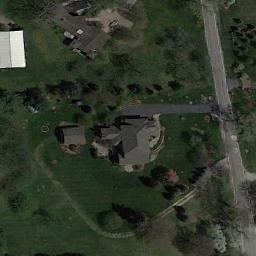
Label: sparse_residential